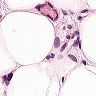
Metastatic tissue present: yes